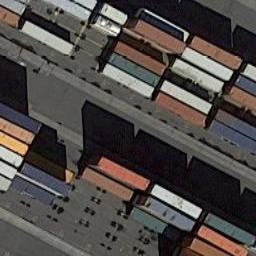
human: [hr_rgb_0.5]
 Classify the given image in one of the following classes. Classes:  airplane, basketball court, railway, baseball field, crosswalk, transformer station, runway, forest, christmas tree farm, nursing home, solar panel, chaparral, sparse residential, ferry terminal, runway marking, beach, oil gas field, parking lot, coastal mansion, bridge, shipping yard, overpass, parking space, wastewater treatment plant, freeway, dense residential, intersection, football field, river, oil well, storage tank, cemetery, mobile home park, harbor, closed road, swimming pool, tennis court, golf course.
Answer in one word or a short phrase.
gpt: shipping yard